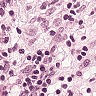
Metastatic tissue present: yes